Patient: sex M, age 60
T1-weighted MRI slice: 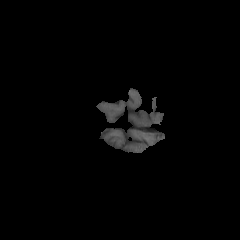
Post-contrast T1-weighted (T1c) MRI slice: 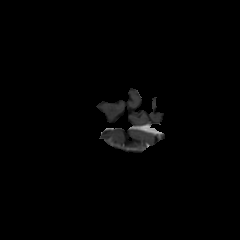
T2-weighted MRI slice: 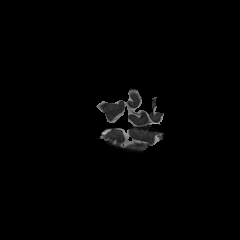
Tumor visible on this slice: no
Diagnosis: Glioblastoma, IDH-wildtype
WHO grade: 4